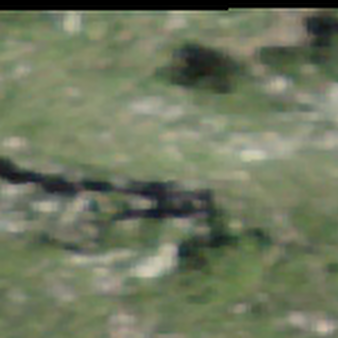
Label: other